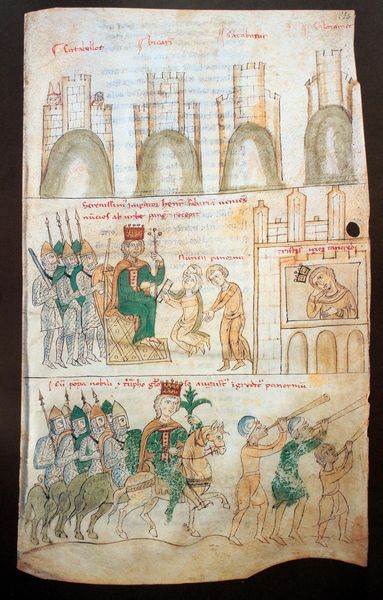
Titel: Codex 120 II; Vier Kastelle Siziliens, Der Kaiser empfängt drei Abgesandte Palermos, Einzug des Kaisers in Palermo
Künstler: Petrus de Ebulo
Standort: Bern
Institution: Burgerbibliothek
Schlagwörter: angriff, blau, kämpfer, umhang, weiß, grün, menschen, ocker, sitzen, ausschnitt, braun, fenster, frau, grau, männer, zeichnung, rot, schloss, weg, beige, wand, geschichte, wache, hügel, kirche, kind, blatt, instrumente, musik, pflanze, krone, prinzessin, kinder, pferd, pferde, reiter, turm, reiten, ritt, schrift, bilder, papier, bogen, berge, zug, linien, krieg, gefolge, kaiser, könig, soldaten, thron, zinnen, vier, buch, burg, palast, parallel, festung, loch, seite, illustration, schwert, text, waffen, knien, konturen, worte, helm, herrscher, ritter, rüstung, buchdruck, buchseite, rolle, fragment, palmzweig, helme, rosse, mittelalter, krieger, krönung, audienz, huldigung, lanzen, posaunen, schriftrolle, herrscherin, königin, fanfaren, speer, speere, trompeten, fanfare, anbeten, verehrung, anbetung, bitte, bulle, burgfräulein, wachen, texte, schlösser, insignien, zepter, burgen, latein, rüstungen, trompete, blasinstrumente, buchillustration, buchmalerei, zu pferd, triumpfzug, reichsapfel, kettenhemd, bläser, pabst, blasinstrument, söldner, gesuch, königsthron, anbetuen, bildtexte, bildunterschriften, buchmaler, burgberge, burgmauern, krönungszene, kreuzug, kreuzzung, tropeten, jrone, l¨pferd